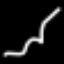
Label: squiggle